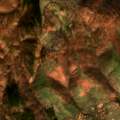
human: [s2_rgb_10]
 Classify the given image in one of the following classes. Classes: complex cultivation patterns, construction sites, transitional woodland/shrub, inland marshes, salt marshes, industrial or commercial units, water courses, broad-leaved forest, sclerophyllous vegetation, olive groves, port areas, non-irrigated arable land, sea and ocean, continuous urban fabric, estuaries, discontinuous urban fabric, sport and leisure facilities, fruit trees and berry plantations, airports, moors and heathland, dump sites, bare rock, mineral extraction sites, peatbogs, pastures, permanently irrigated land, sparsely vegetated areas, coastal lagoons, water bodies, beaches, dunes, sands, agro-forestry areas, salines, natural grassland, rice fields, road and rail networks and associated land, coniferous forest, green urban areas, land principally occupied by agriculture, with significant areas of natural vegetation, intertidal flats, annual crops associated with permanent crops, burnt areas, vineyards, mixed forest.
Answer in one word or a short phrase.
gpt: land principally occupied by agriculture, with significant areas of natural vegetation, broad-leaved forest, mixed forest, transitional woodland/shrub